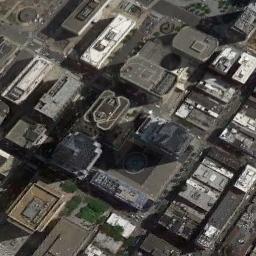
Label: commercial_area